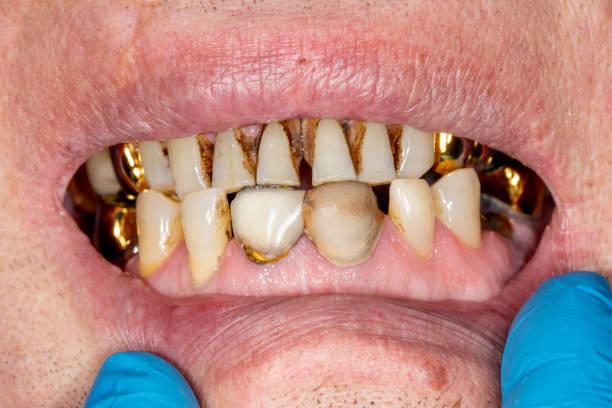
Condition: Gingivitis